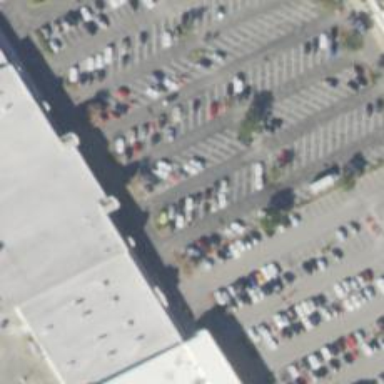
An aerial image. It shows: Parking space is available.